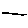
Label: line